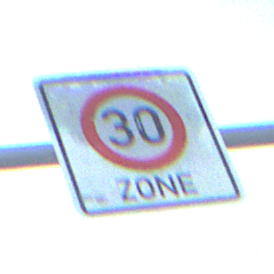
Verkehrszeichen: BeginnZone30
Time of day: SunriseSunset
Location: Outdoor (Beach)
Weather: PartlyCloudy
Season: NotSpecified
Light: Natural